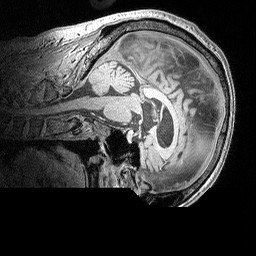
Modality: MP2RAGE
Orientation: sagittal
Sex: male
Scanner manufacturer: siemens
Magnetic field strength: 3 T
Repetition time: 5 s
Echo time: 0.00292 s